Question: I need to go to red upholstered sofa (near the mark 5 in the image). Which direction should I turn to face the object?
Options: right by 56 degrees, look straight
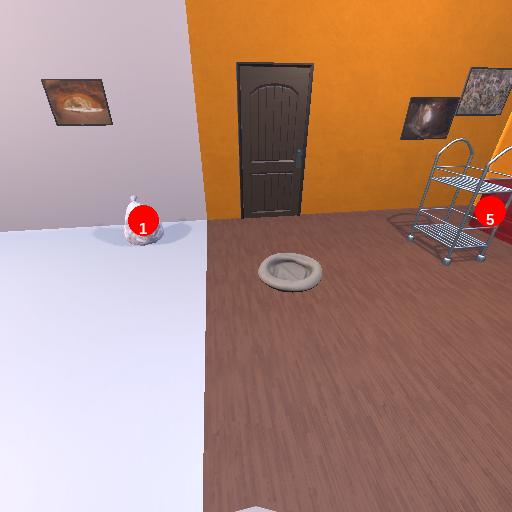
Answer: right by 56 degrees